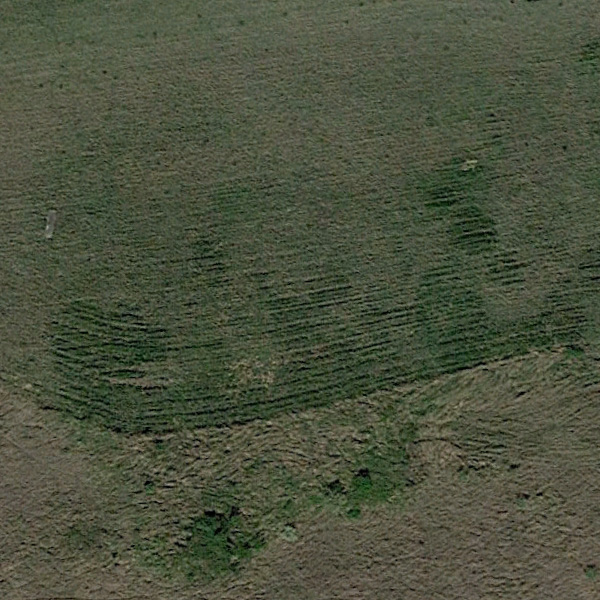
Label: Meadow